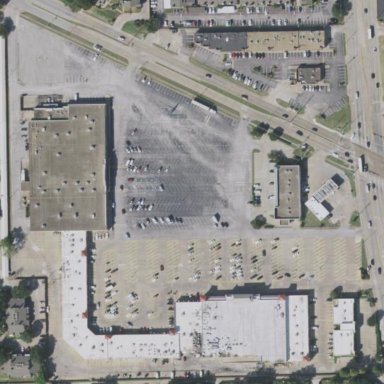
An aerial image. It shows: Retail area.